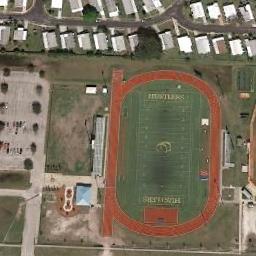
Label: ground_track_field